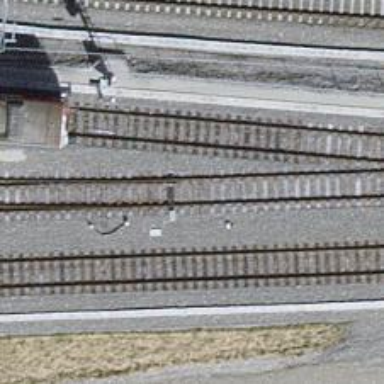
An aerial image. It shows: Railway siding with one electrified track and contact line for powering the train.